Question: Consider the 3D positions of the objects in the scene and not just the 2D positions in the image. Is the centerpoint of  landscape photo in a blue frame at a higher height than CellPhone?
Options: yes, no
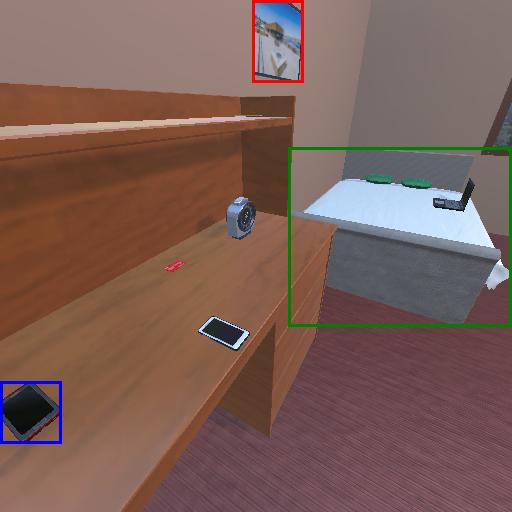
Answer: yes